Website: lowes
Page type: billing-address
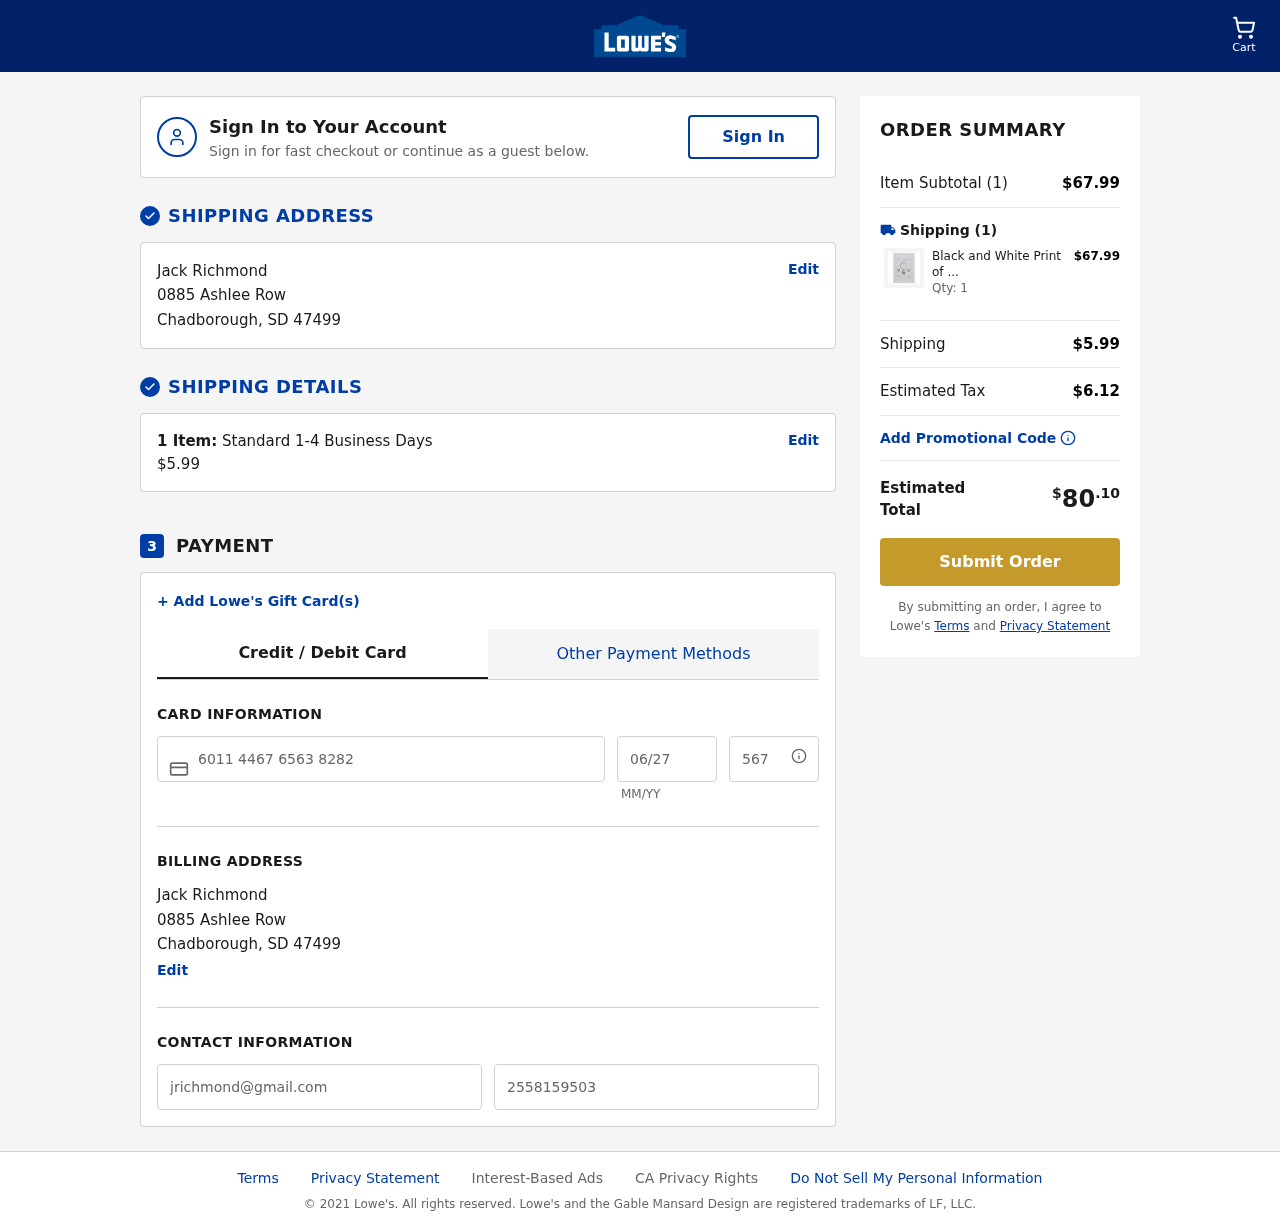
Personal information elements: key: PII_CARD_CVV
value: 567
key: PII_CARD_EXPIRY
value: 06/27
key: PII_CARD_NUMBER
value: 6011 4467 6563 8282
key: PII_CITY
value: Chadborough
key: PII_EMAIL
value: jrichmond@gmail.com
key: PII_FULLNAME
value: Jack Richmond
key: PII_PHONE
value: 2558159503
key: PII_POSTCODE
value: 47499
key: PII_STATE_ABBR
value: SD
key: PII_STREET
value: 0885 Ashlee Row
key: PII_FULLNAME2
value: Jack Richmond
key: PII_CITY2
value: Chadborough
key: PII_STATE_ABBR2
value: SD
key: PII_POSTCODE_FULL
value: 47499
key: PII_POSTCODE_NUMERIC
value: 47499
Product elements: key: PRODUCT1_NAME
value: Black and White Print of 1891 Bulb in White Frame, 15" x 21"
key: PRODUCT1_PRICE
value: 67.99
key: PRODUCT1_QUANTITY
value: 1
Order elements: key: ORDER_NUM_ITEMS
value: Cart
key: ORDER_NUM_ITEMS
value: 1 Item:
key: ORDER_NUM_ITEMS
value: Item Subtotal (1)
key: ORDER_SHIPPING_COST
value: $5.99
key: ORDER_SUBTOTAL
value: $67.99
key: ORDER_TAX
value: $6.12
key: ORDER_TOTAL
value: $80.10